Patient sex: M
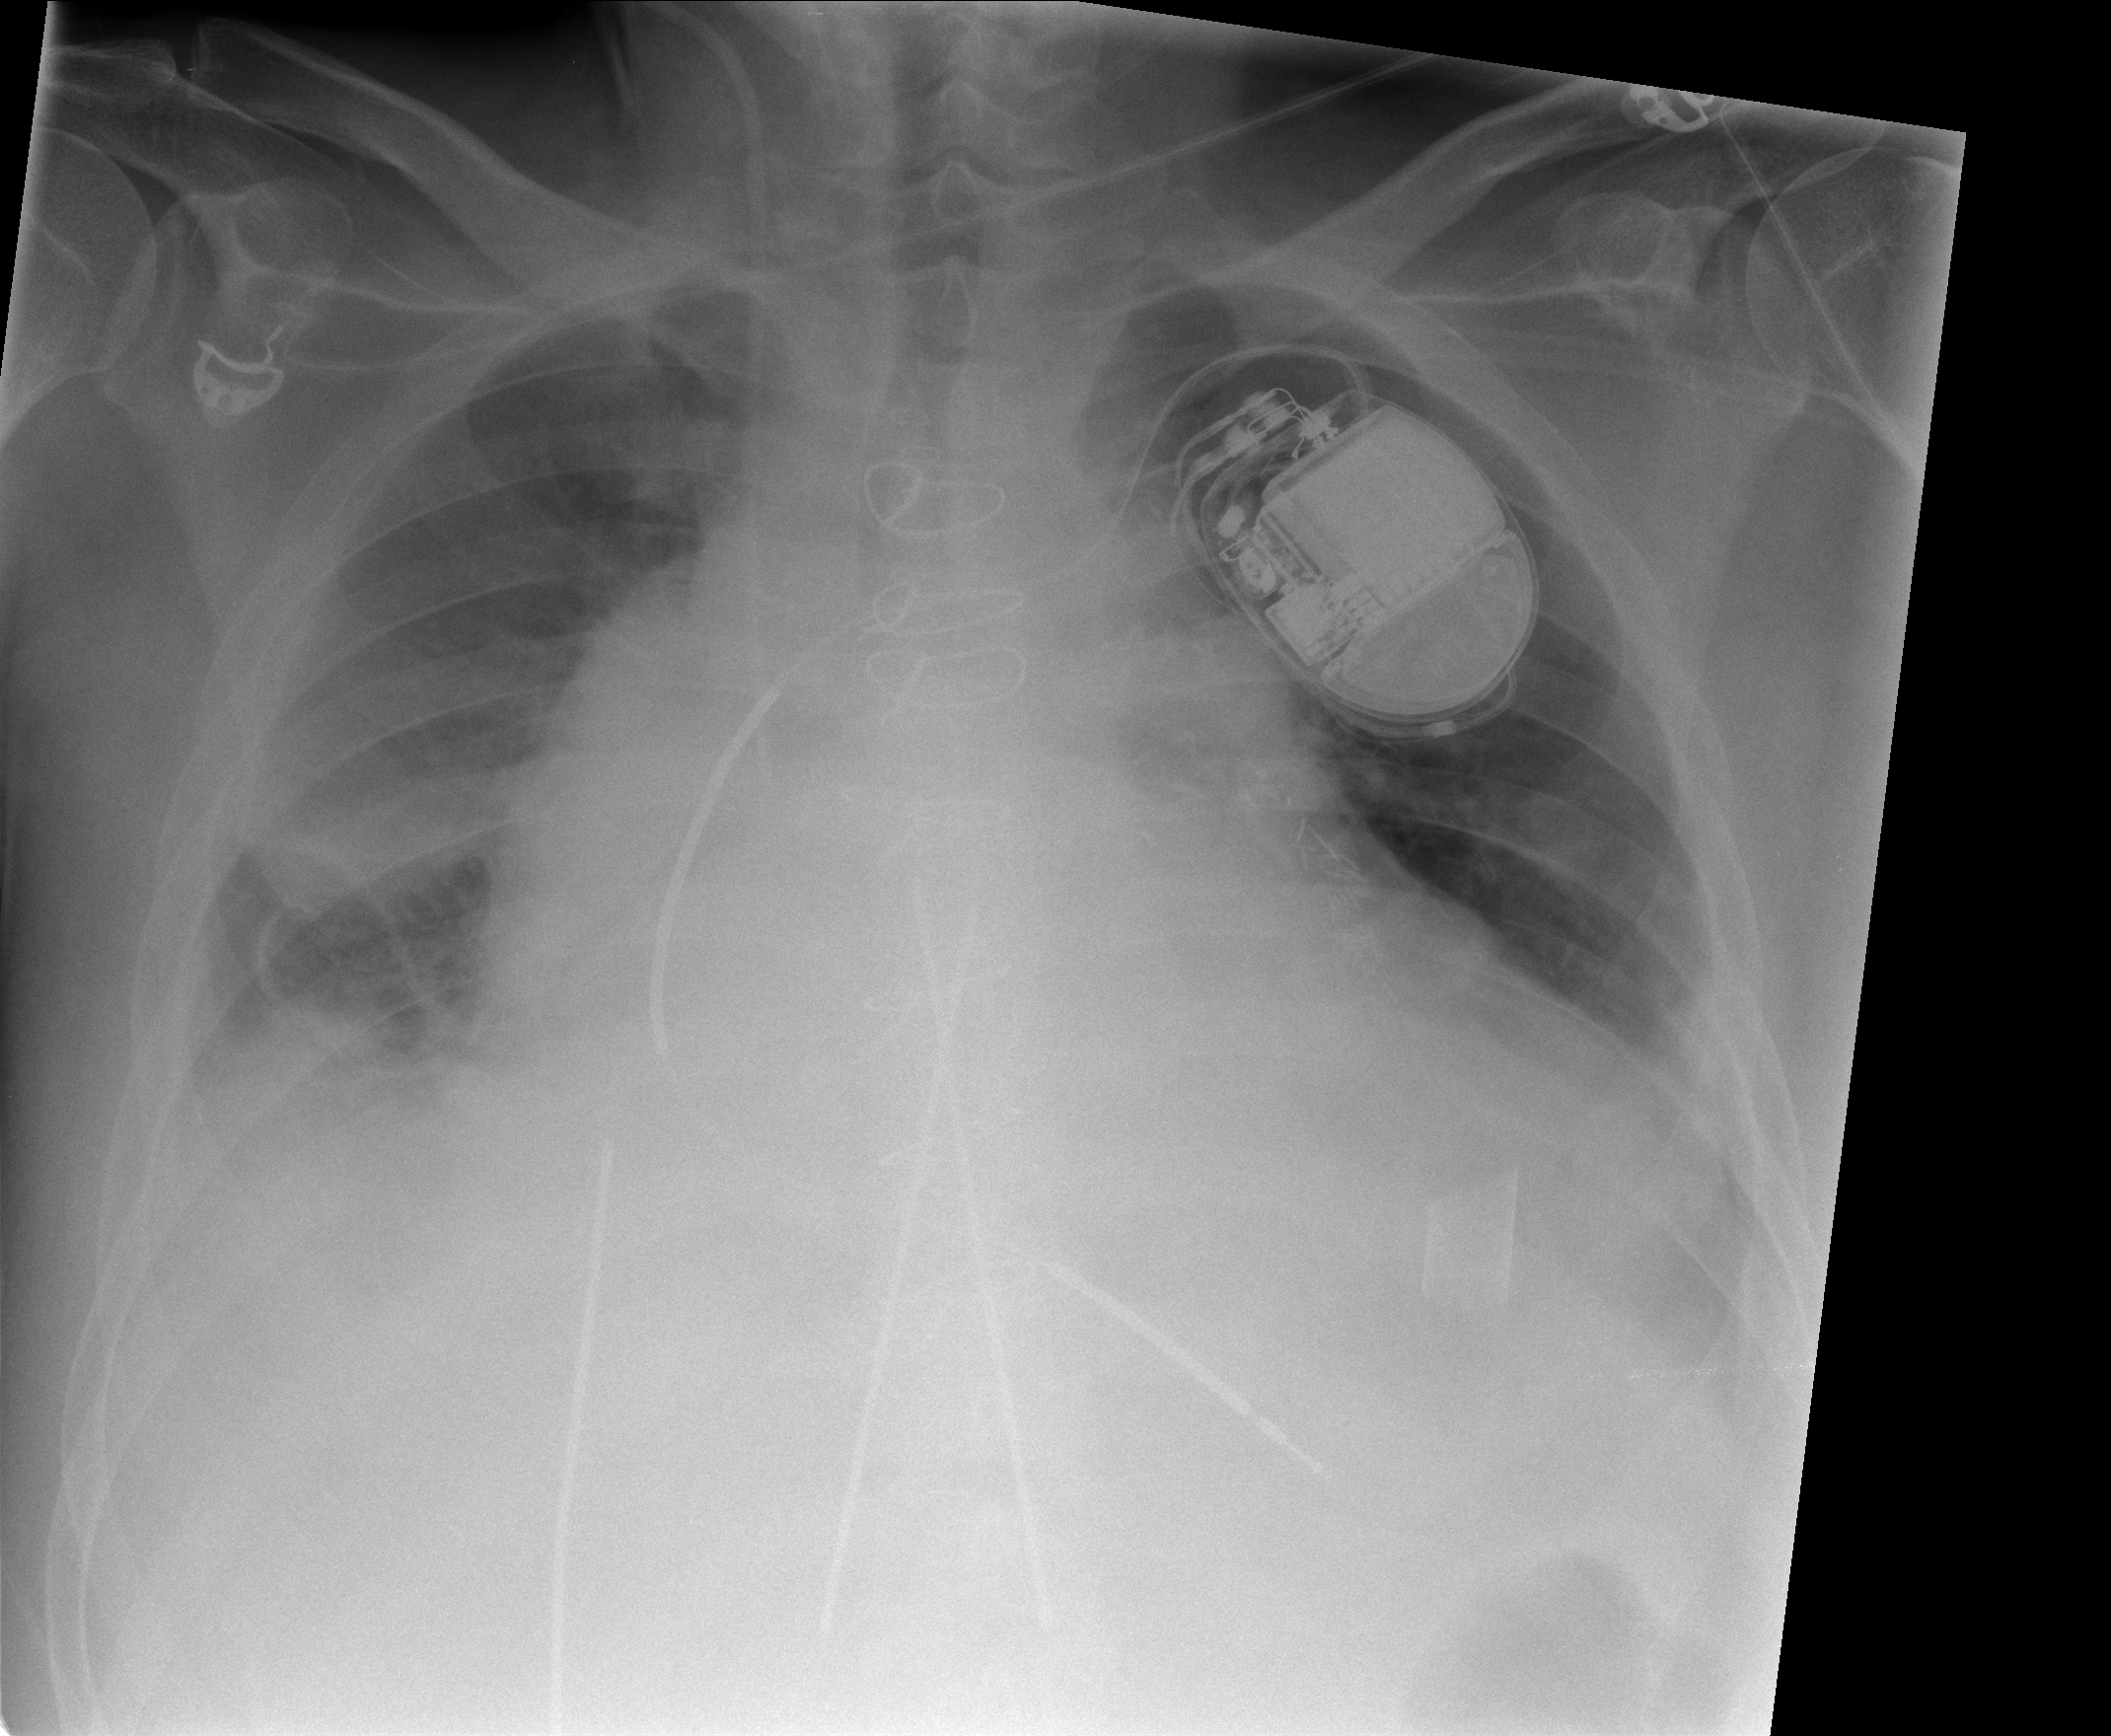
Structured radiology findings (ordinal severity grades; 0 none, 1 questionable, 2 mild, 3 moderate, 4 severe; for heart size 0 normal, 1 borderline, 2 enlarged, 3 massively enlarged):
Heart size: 3
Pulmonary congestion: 0
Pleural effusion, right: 2
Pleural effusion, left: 2
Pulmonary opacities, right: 2
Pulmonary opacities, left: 0
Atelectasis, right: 2
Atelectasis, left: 2